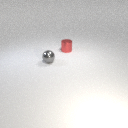
small gray metal sphere to the left of small red metal cylinder